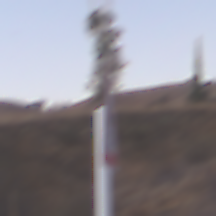
Verkehrszeichen: SchleuderOderRutschgefahr
Umgebung: Outdoor, Suburban
Tageszeit: SunriseSunset
Wetter: PartlyCloudy
Licht: Natural
Jahreszeit: NotSpecified
Kontrast: LowContrast